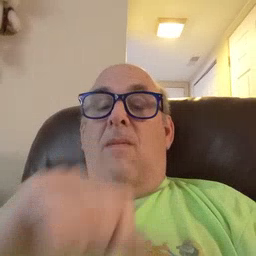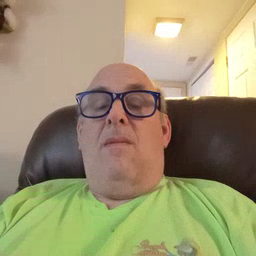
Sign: orange